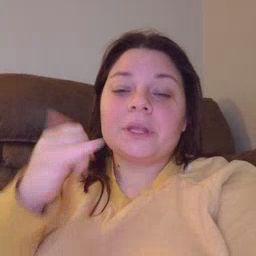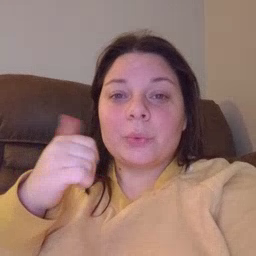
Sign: yellow